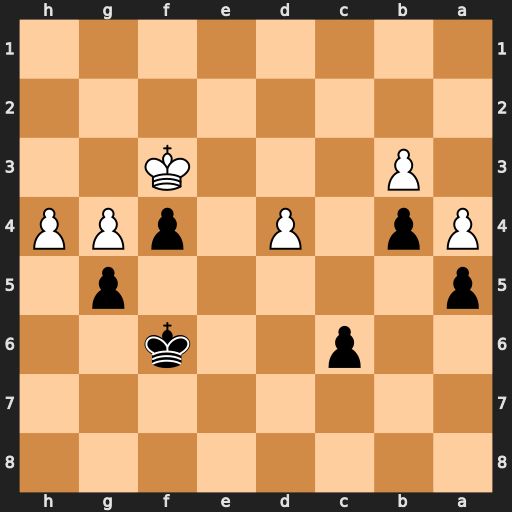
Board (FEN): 8/8/2p2k2/p5p1/Pp1P1pPP/1P3K2/8/8
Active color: b
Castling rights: -
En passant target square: -
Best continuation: gxh4 Kxf4 Kg6